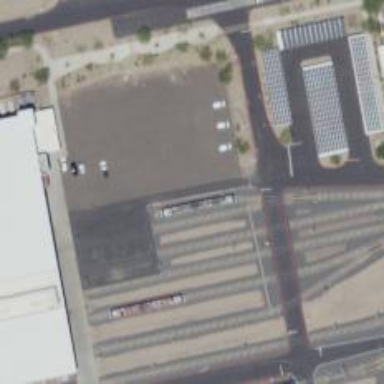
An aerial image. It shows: Light rail yard with electrified contact lines.